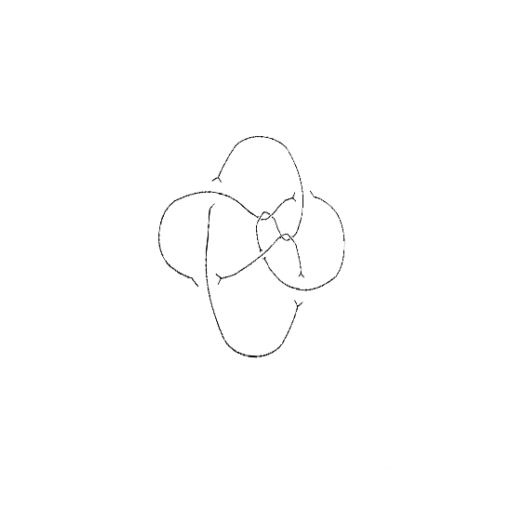
Crossing number: 9